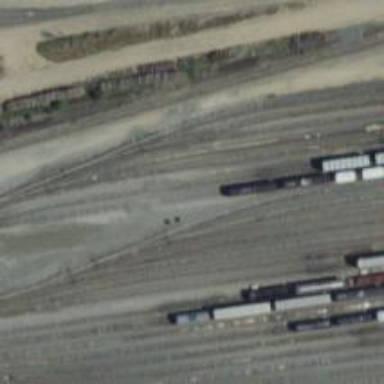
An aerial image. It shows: Railway yard.